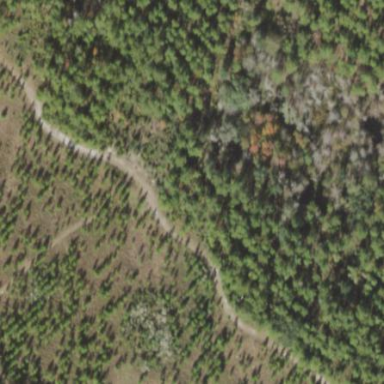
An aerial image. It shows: Mixed leaf woodland.